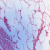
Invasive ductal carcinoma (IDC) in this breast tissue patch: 0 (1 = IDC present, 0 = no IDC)